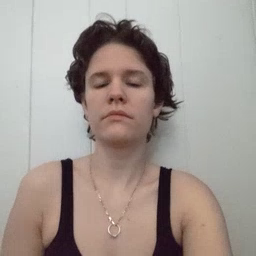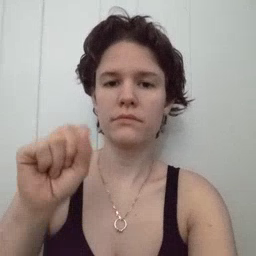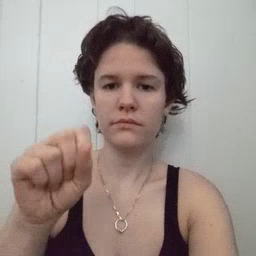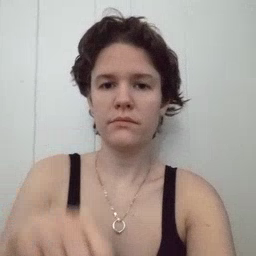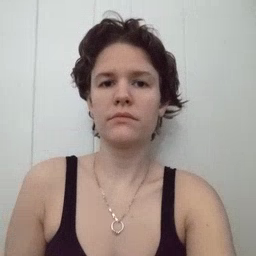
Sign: yes